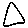
Label: triangle